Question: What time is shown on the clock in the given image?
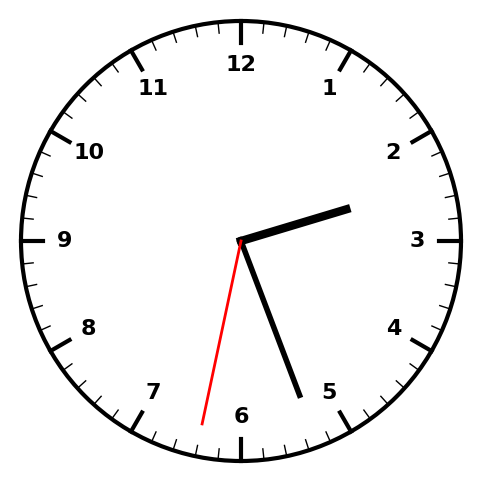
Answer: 02:26:32